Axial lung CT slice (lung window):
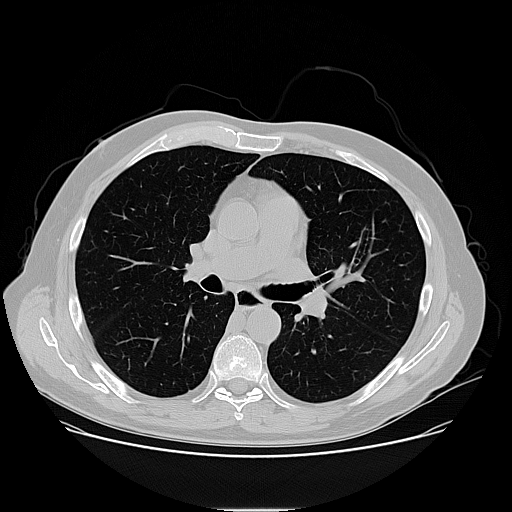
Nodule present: no